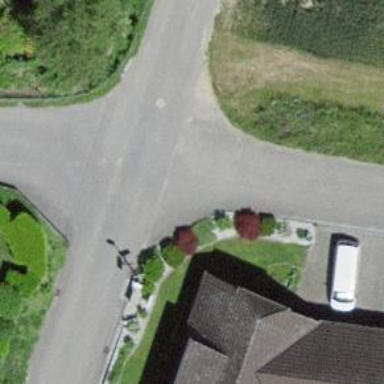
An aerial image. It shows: Residential road.